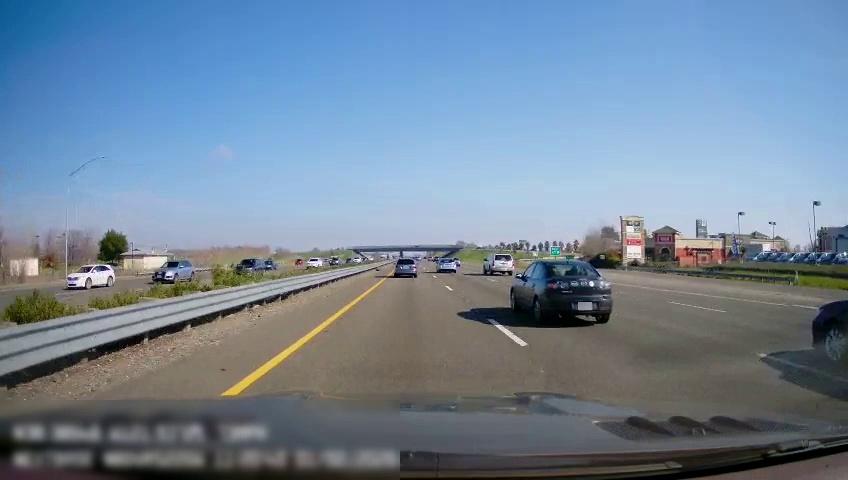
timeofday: Day
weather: Sunny
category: Drivable Space
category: Drivable Space
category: Vehicles | Car
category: Vehicles | Car
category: Vehicles | SUV
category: Vehicles | Car
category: Vehicles | Car
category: Vehicles | Car
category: Vehicles | SUV
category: Vehicles | Car
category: Vehicles | SUV
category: Vehicles | SUV
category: Vehicles | SUV
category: Vehicles | SUV
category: Lanes | Current Lane
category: Lanes | Current Lane
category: Lanes | Alternate Lane
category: Lanes | Alternate Lane
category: Lanes | Alternate Lane
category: Lanes | Opposite Lane
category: Lanes | Opposite Lane
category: Traffic | Signs